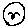
Label: smiley face